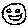
Label: smiley face